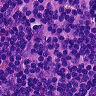
Metastatic tissue present: no